Field crop: maize
Growth stage: 2
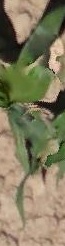
Species: maize